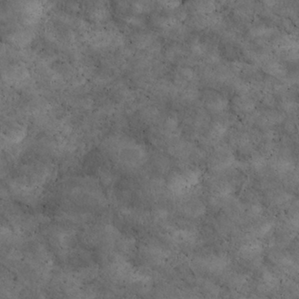
Label: non_frost